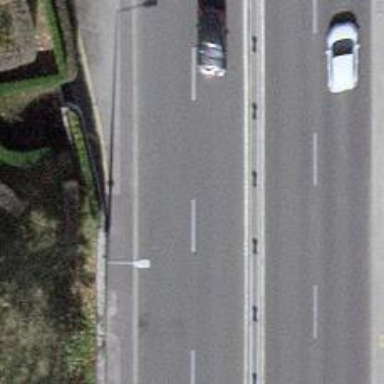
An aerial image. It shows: Asphalt cycleway.